Frequency: 99900
Velocity: 0,3100
Power: 15,8
Pulse duration: 0,0000001
Pass count: 1
Magnification: 10
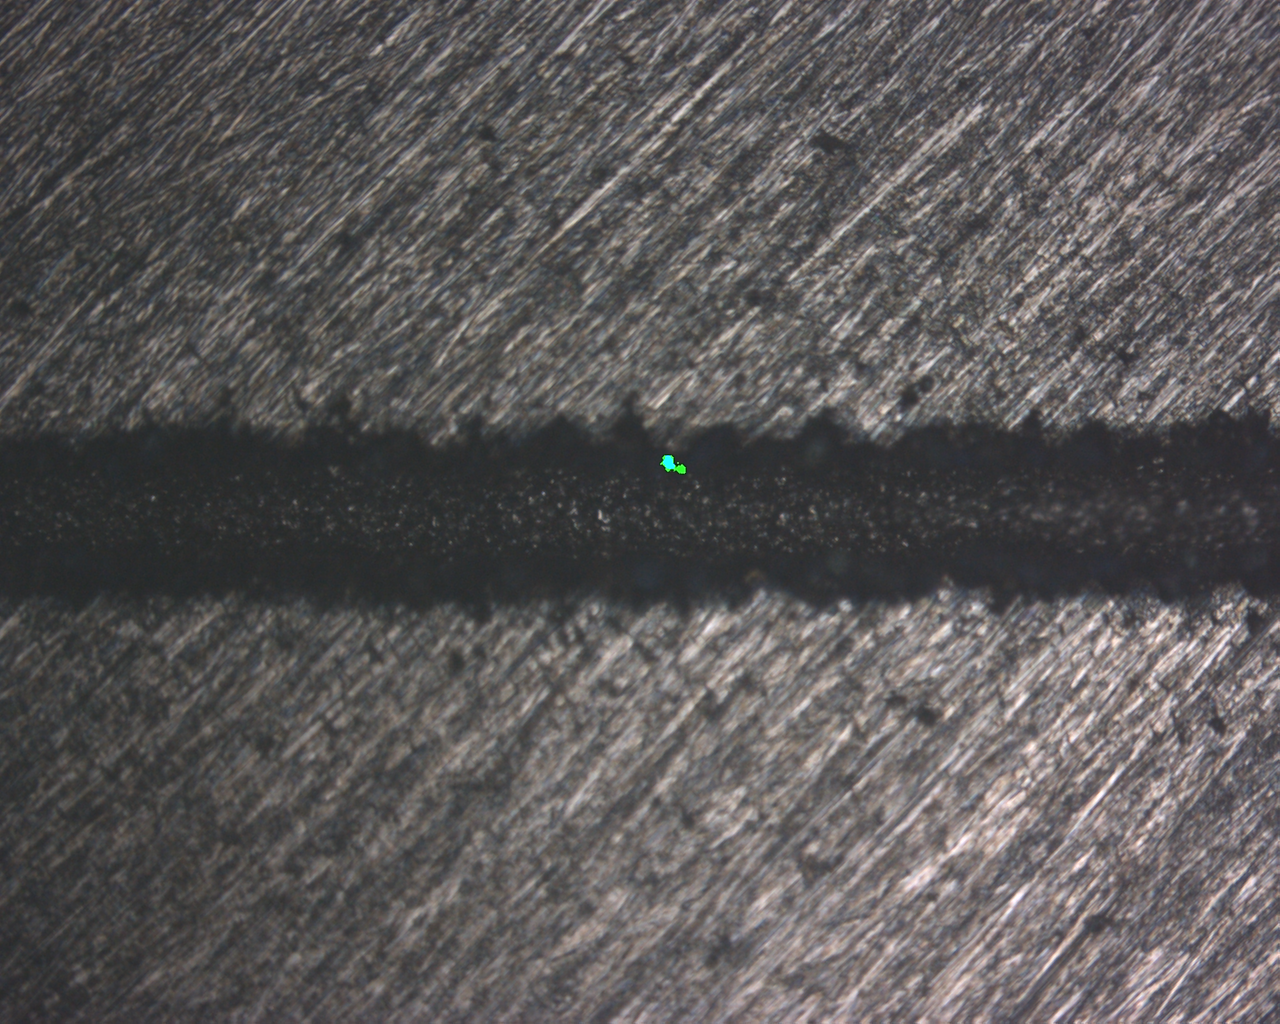
Measured width: 161.553
Other width: 55.479